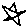
Label: star